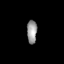
Tissue: prostate
Cell type: T cells
Senescence score: 0.3473
Nuclear area (px): 228
Mean DAPI intensity: 152.496